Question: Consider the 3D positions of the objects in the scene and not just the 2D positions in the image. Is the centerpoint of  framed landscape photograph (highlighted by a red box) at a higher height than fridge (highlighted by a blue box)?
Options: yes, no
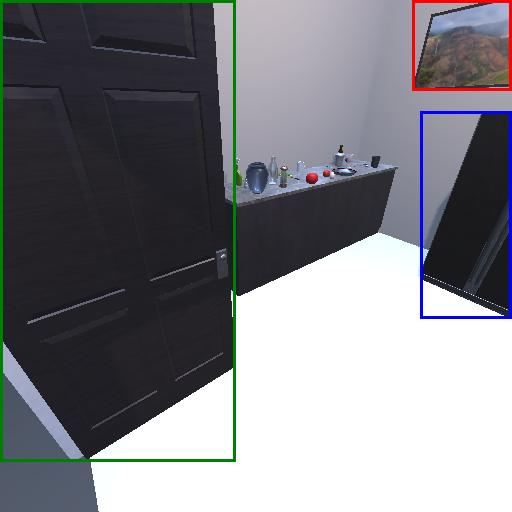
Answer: yes